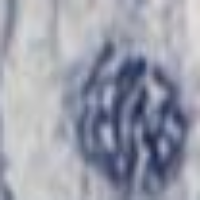
Label: prophase